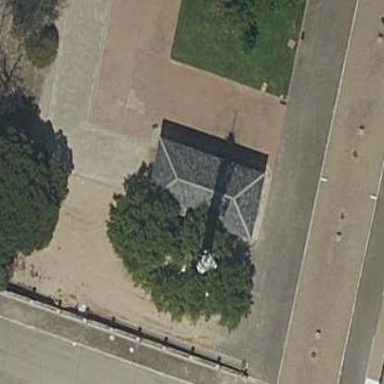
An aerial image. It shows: Building with hipped roof.